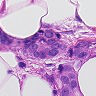
Metastatic tissue present: yes